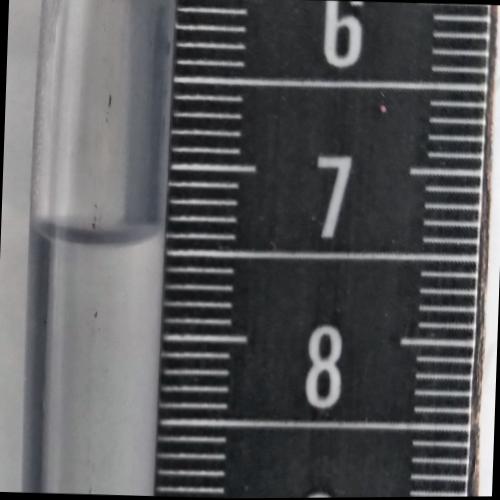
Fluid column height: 7.4 cm